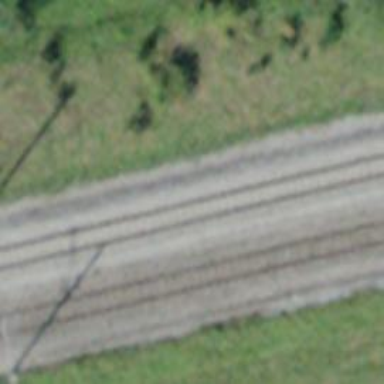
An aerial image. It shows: Narrow-gauge railway siding with contact lines for electrification.